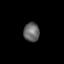
Tissue: skin
Cell type: Epithelial cells
Senescence score: 0.286
Nuclear area (px): 296
Mean DAPI intensity: 103.611